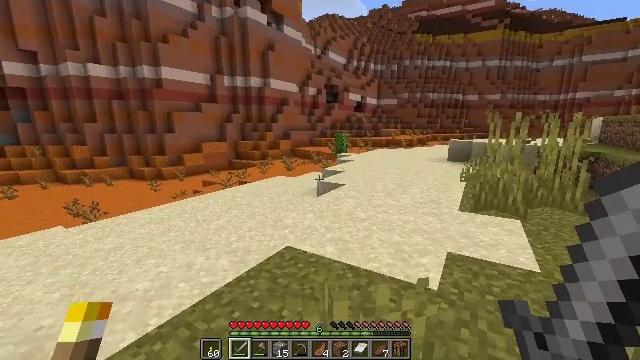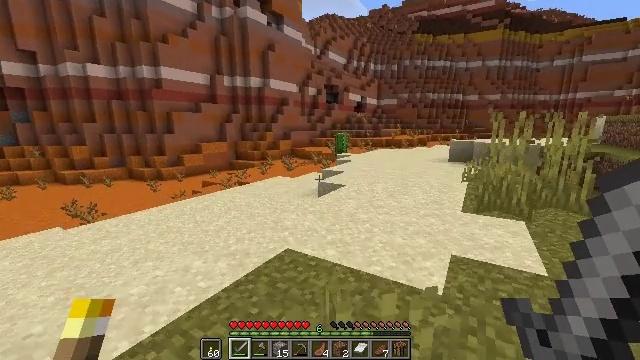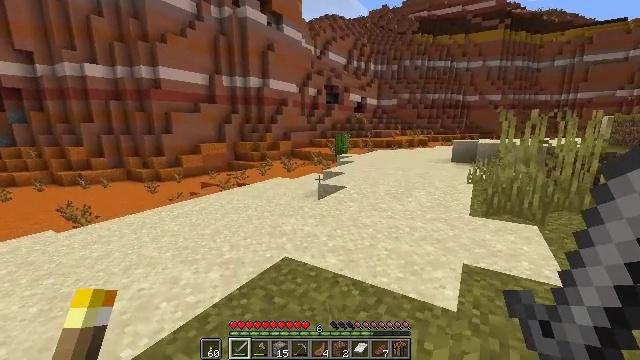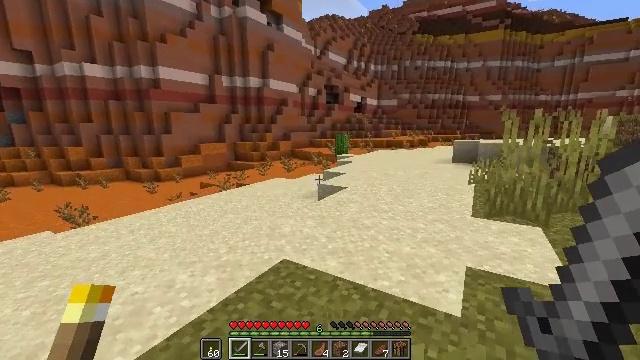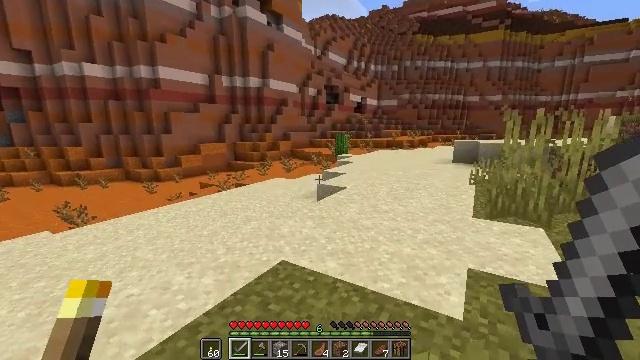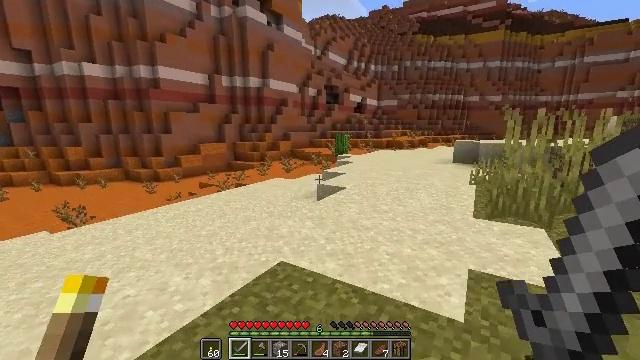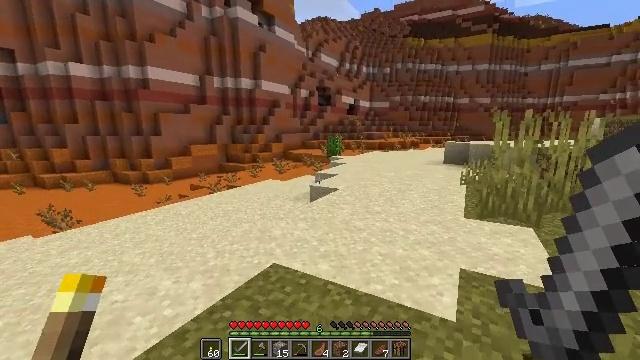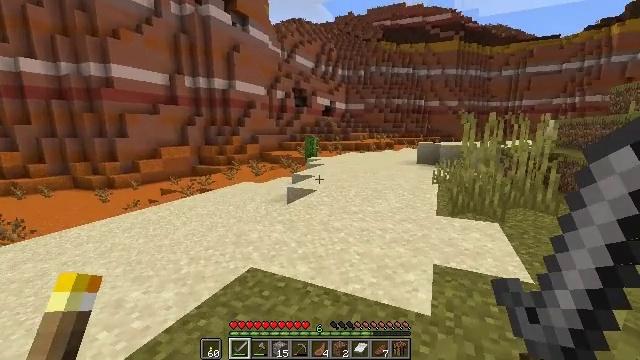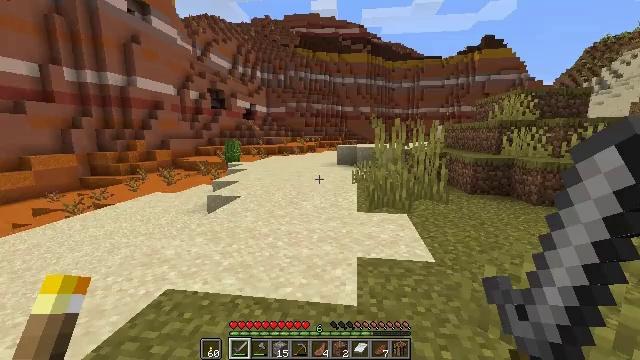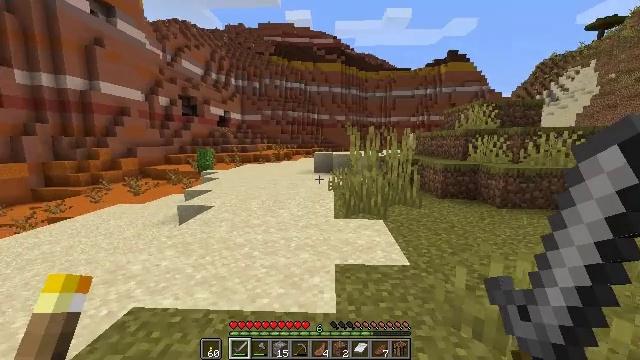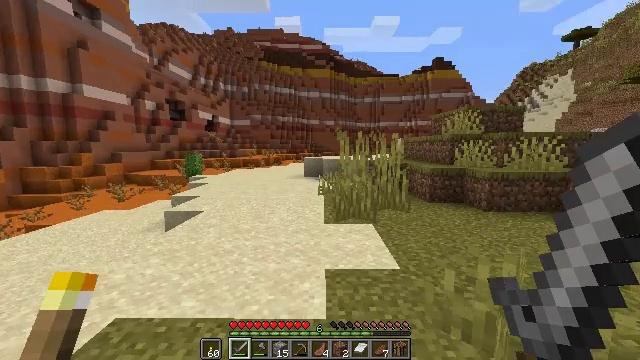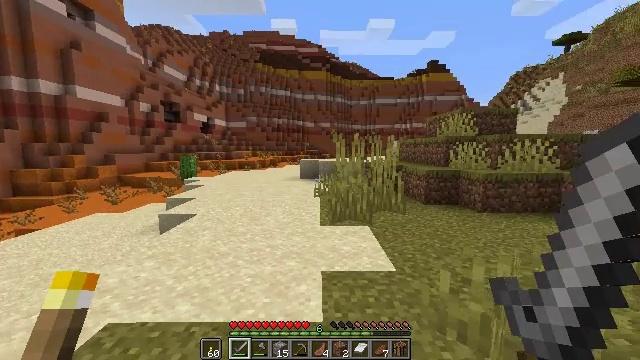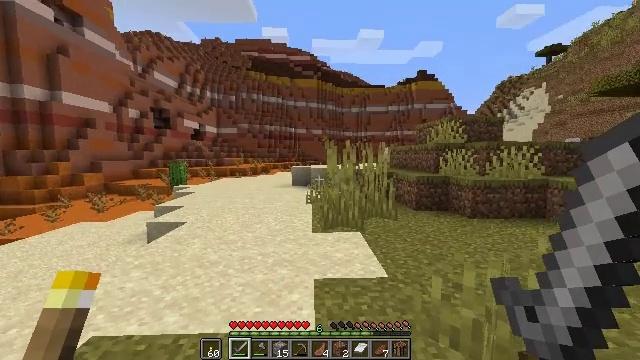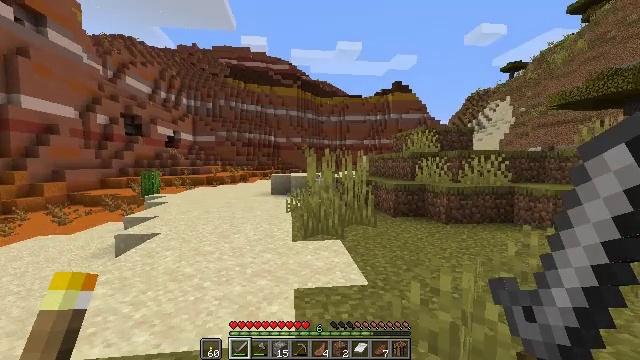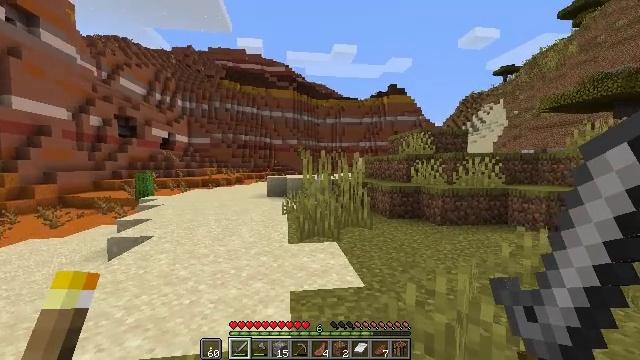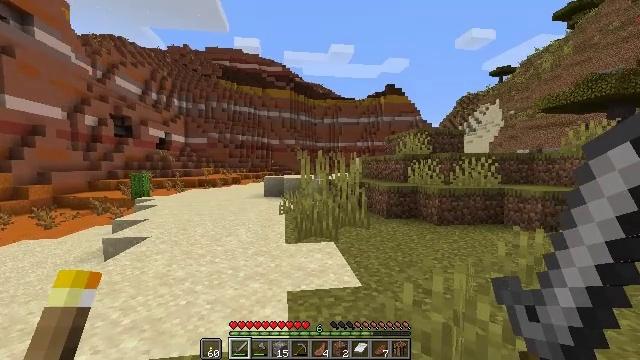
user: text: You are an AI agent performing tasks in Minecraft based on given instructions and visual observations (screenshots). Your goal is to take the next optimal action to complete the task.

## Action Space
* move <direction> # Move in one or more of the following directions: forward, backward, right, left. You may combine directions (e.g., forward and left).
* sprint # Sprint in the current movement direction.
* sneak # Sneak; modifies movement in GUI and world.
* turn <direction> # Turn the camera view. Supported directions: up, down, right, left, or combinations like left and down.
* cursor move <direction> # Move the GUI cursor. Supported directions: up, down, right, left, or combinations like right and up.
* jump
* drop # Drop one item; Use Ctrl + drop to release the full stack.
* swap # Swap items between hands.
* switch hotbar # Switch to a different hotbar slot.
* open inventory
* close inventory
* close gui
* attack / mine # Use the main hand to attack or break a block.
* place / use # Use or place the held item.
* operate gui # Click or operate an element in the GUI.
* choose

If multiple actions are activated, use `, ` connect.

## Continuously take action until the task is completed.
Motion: motion action
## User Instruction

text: Collect sugar cane near water sources.
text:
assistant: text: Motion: move forward
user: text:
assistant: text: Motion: no_op
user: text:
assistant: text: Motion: no_op
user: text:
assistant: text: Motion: no_op
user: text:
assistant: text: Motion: no_op
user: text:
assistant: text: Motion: turn right
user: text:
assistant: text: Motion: turn right
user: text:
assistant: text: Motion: turn right
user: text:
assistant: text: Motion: turn right and up
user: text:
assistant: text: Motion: turn right and up
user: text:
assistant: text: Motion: no_op
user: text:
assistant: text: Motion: turn right and up
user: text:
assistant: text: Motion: turn right and up
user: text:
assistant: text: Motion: no_op
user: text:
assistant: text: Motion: sprint
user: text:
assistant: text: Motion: sprint
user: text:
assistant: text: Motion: sprint
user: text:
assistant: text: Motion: sprint
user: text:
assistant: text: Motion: sprint
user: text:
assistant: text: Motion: sprint
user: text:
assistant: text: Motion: move forward, sprint
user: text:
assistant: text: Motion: move forward, sprint
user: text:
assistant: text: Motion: move forward, sprint
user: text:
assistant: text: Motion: move forward, sprint
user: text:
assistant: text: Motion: move forward, sprint
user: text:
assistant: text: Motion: move forward, sprint
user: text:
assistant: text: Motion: move forward, sprint
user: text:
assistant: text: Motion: move forward, sprint
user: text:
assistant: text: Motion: move forward, sprint
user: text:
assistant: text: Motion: move forward, sprint